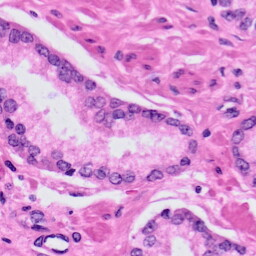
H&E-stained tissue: Prostate